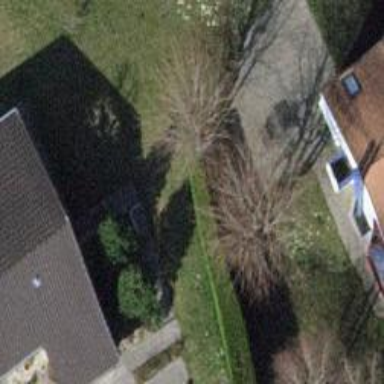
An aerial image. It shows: Garden with deciduous broadleaved trees.